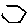
Label: hexagon